Question: I have a project I am doing in rails. I want to implement this sort of links
{user} has {action} on {file} in {project}
each of the words wrapped by curly braces are entities in my system (models). how do I implement saving these changes in the project and how do I get all of the changes from the database and display them to the user?
I am using rails 2.3.8 if it matters
example of the links I need to display (image)

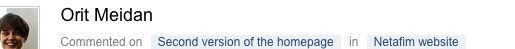
Answer: There are some plugins available to keep track of activities in models:
- <URL>
I normally use acts_as_scribe, it's the simplest of them.